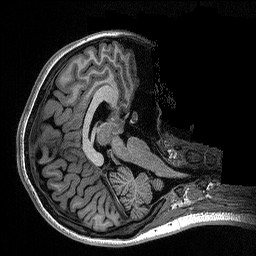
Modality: T1w
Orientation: axial
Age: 34
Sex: male